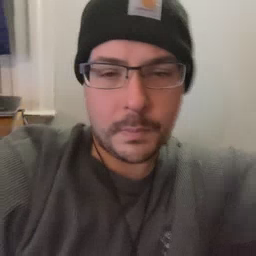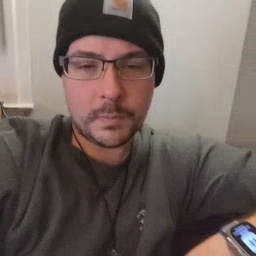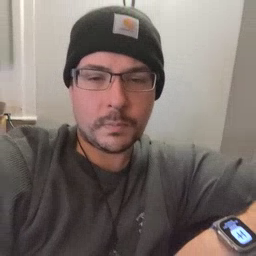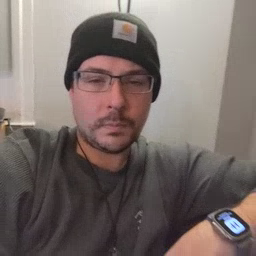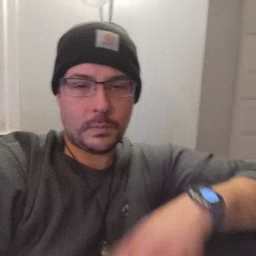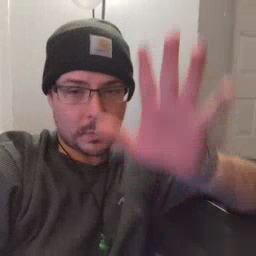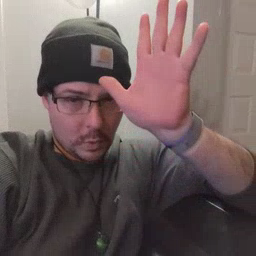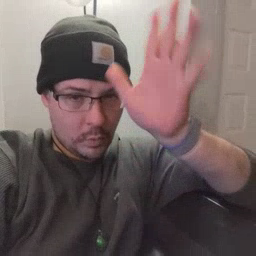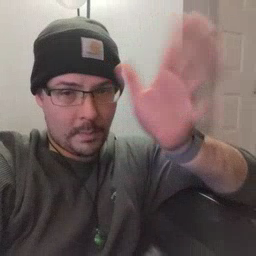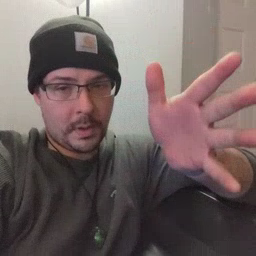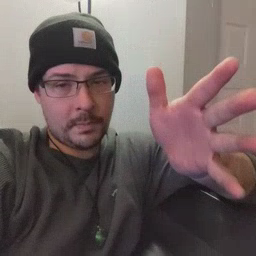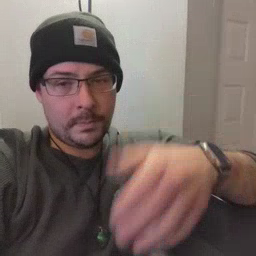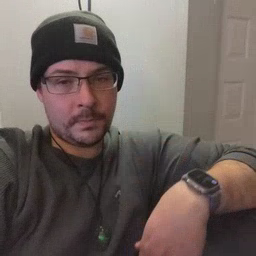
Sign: grandpa